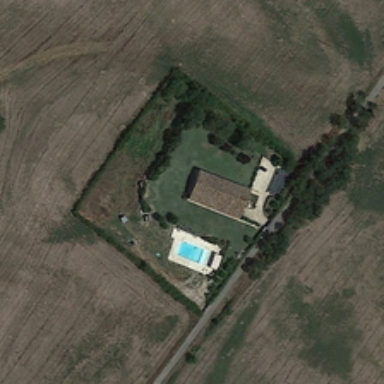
In the farmland  a house with a swimming pool is built on a square lawn near a road .